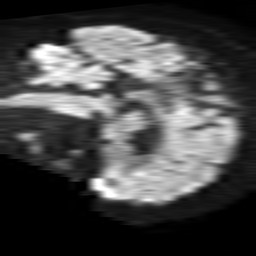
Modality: TRACE
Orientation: sagittal
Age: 52
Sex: female
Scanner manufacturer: philips
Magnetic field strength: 1.5 T
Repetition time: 4.6 s
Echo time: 0.08631 s